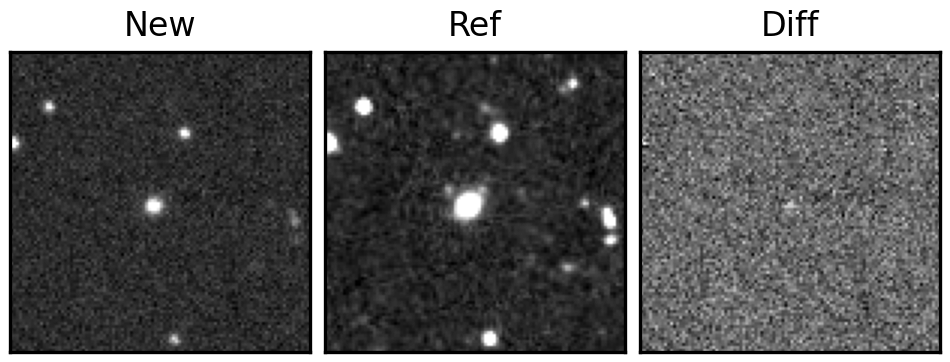
Label: real